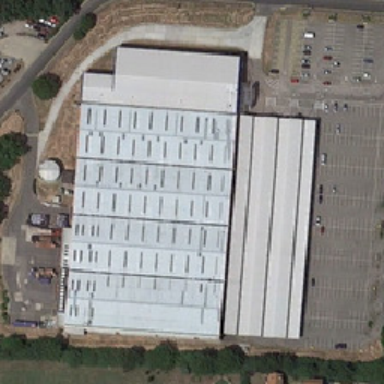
There were a lot of cars parked next to the huge white industrial zone .